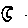
Label: moon